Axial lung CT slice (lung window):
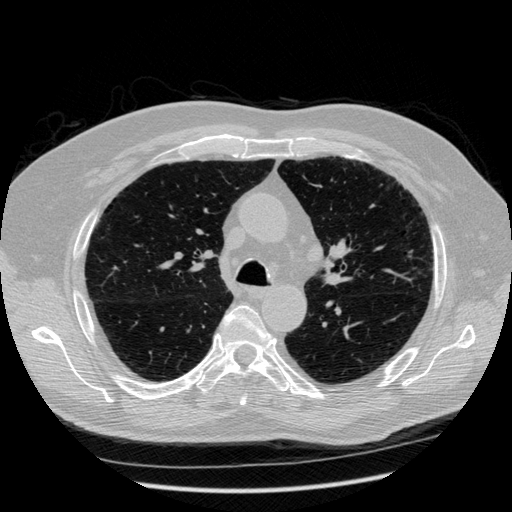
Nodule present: no